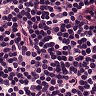
Metastatic tissue present: no